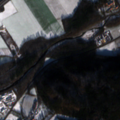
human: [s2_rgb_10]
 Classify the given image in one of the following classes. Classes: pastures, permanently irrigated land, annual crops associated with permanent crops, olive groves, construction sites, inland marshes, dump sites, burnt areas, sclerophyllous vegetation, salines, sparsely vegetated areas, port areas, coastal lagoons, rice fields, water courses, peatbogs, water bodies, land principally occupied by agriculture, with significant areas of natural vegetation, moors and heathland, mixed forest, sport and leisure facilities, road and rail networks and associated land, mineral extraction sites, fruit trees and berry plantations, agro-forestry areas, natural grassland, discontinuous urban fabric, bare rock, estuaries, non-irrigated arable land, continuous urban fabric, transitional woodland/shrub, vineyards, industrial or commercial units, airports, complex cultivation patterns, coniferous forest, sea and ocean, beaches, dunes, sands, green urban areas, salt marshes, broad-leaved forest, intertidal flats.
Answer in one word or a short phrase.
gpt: discontinuous urban fabric, non-irrigated arable land, complex cultivation patterns, land principally occupied by agriculture, with significant areas of natural vegetation, broad-leaved forest, mixed forest